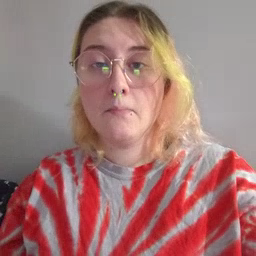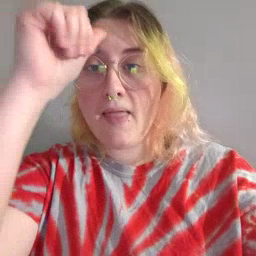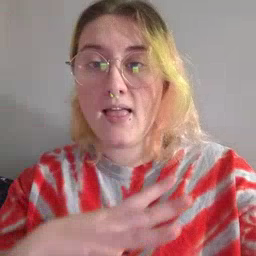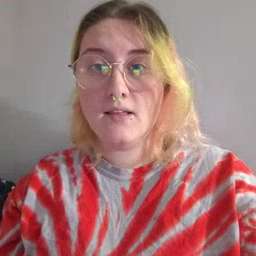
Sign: man